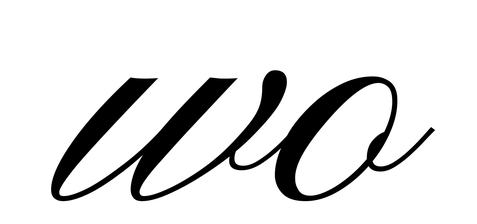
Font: PinyonScript-Regular